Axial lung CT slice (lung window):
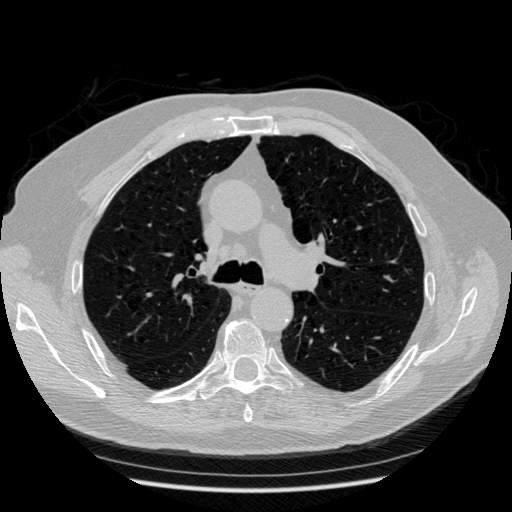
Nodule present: no